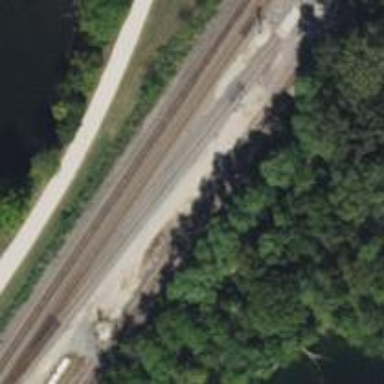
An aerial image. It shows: Railway track.